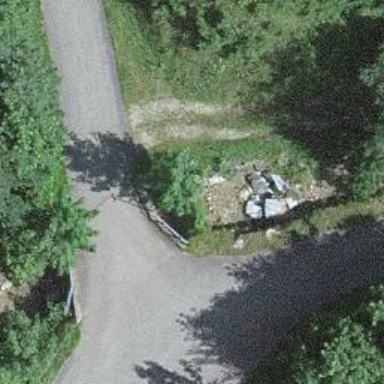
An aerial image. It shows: Culvert tunnel.